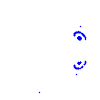
Particle: pion